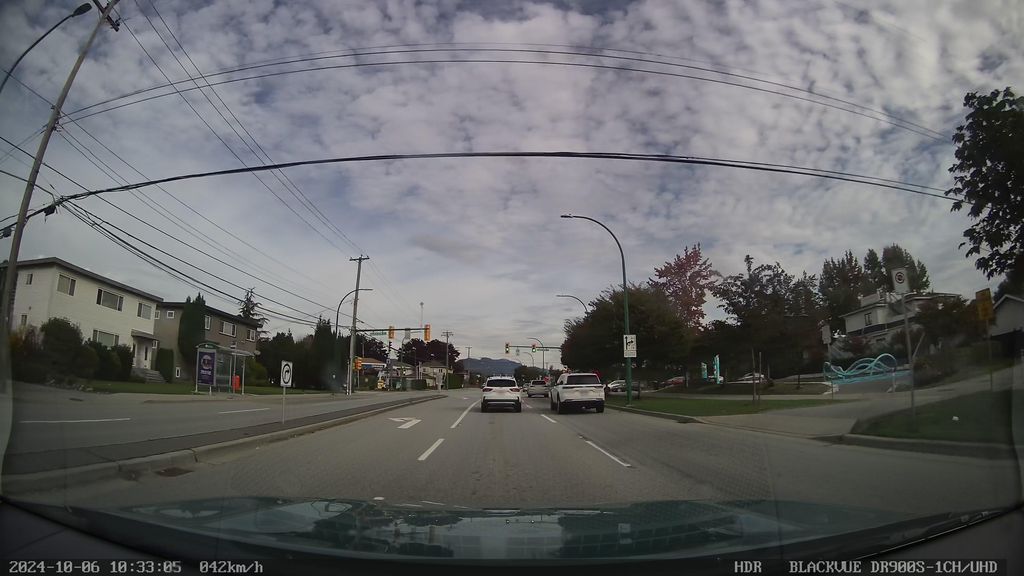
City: vancouver